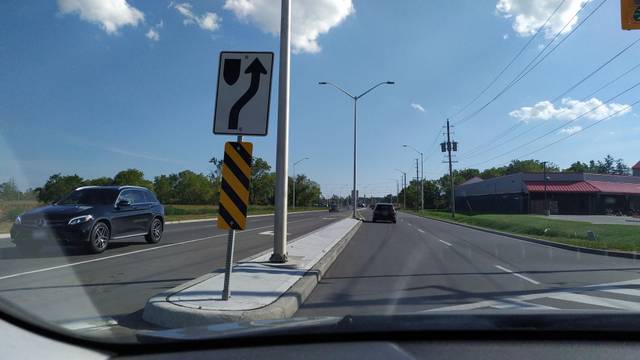
Region: Canada
Coordinates: 42.923, -81.278